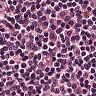
Metastatic tissue present: no